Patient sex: F
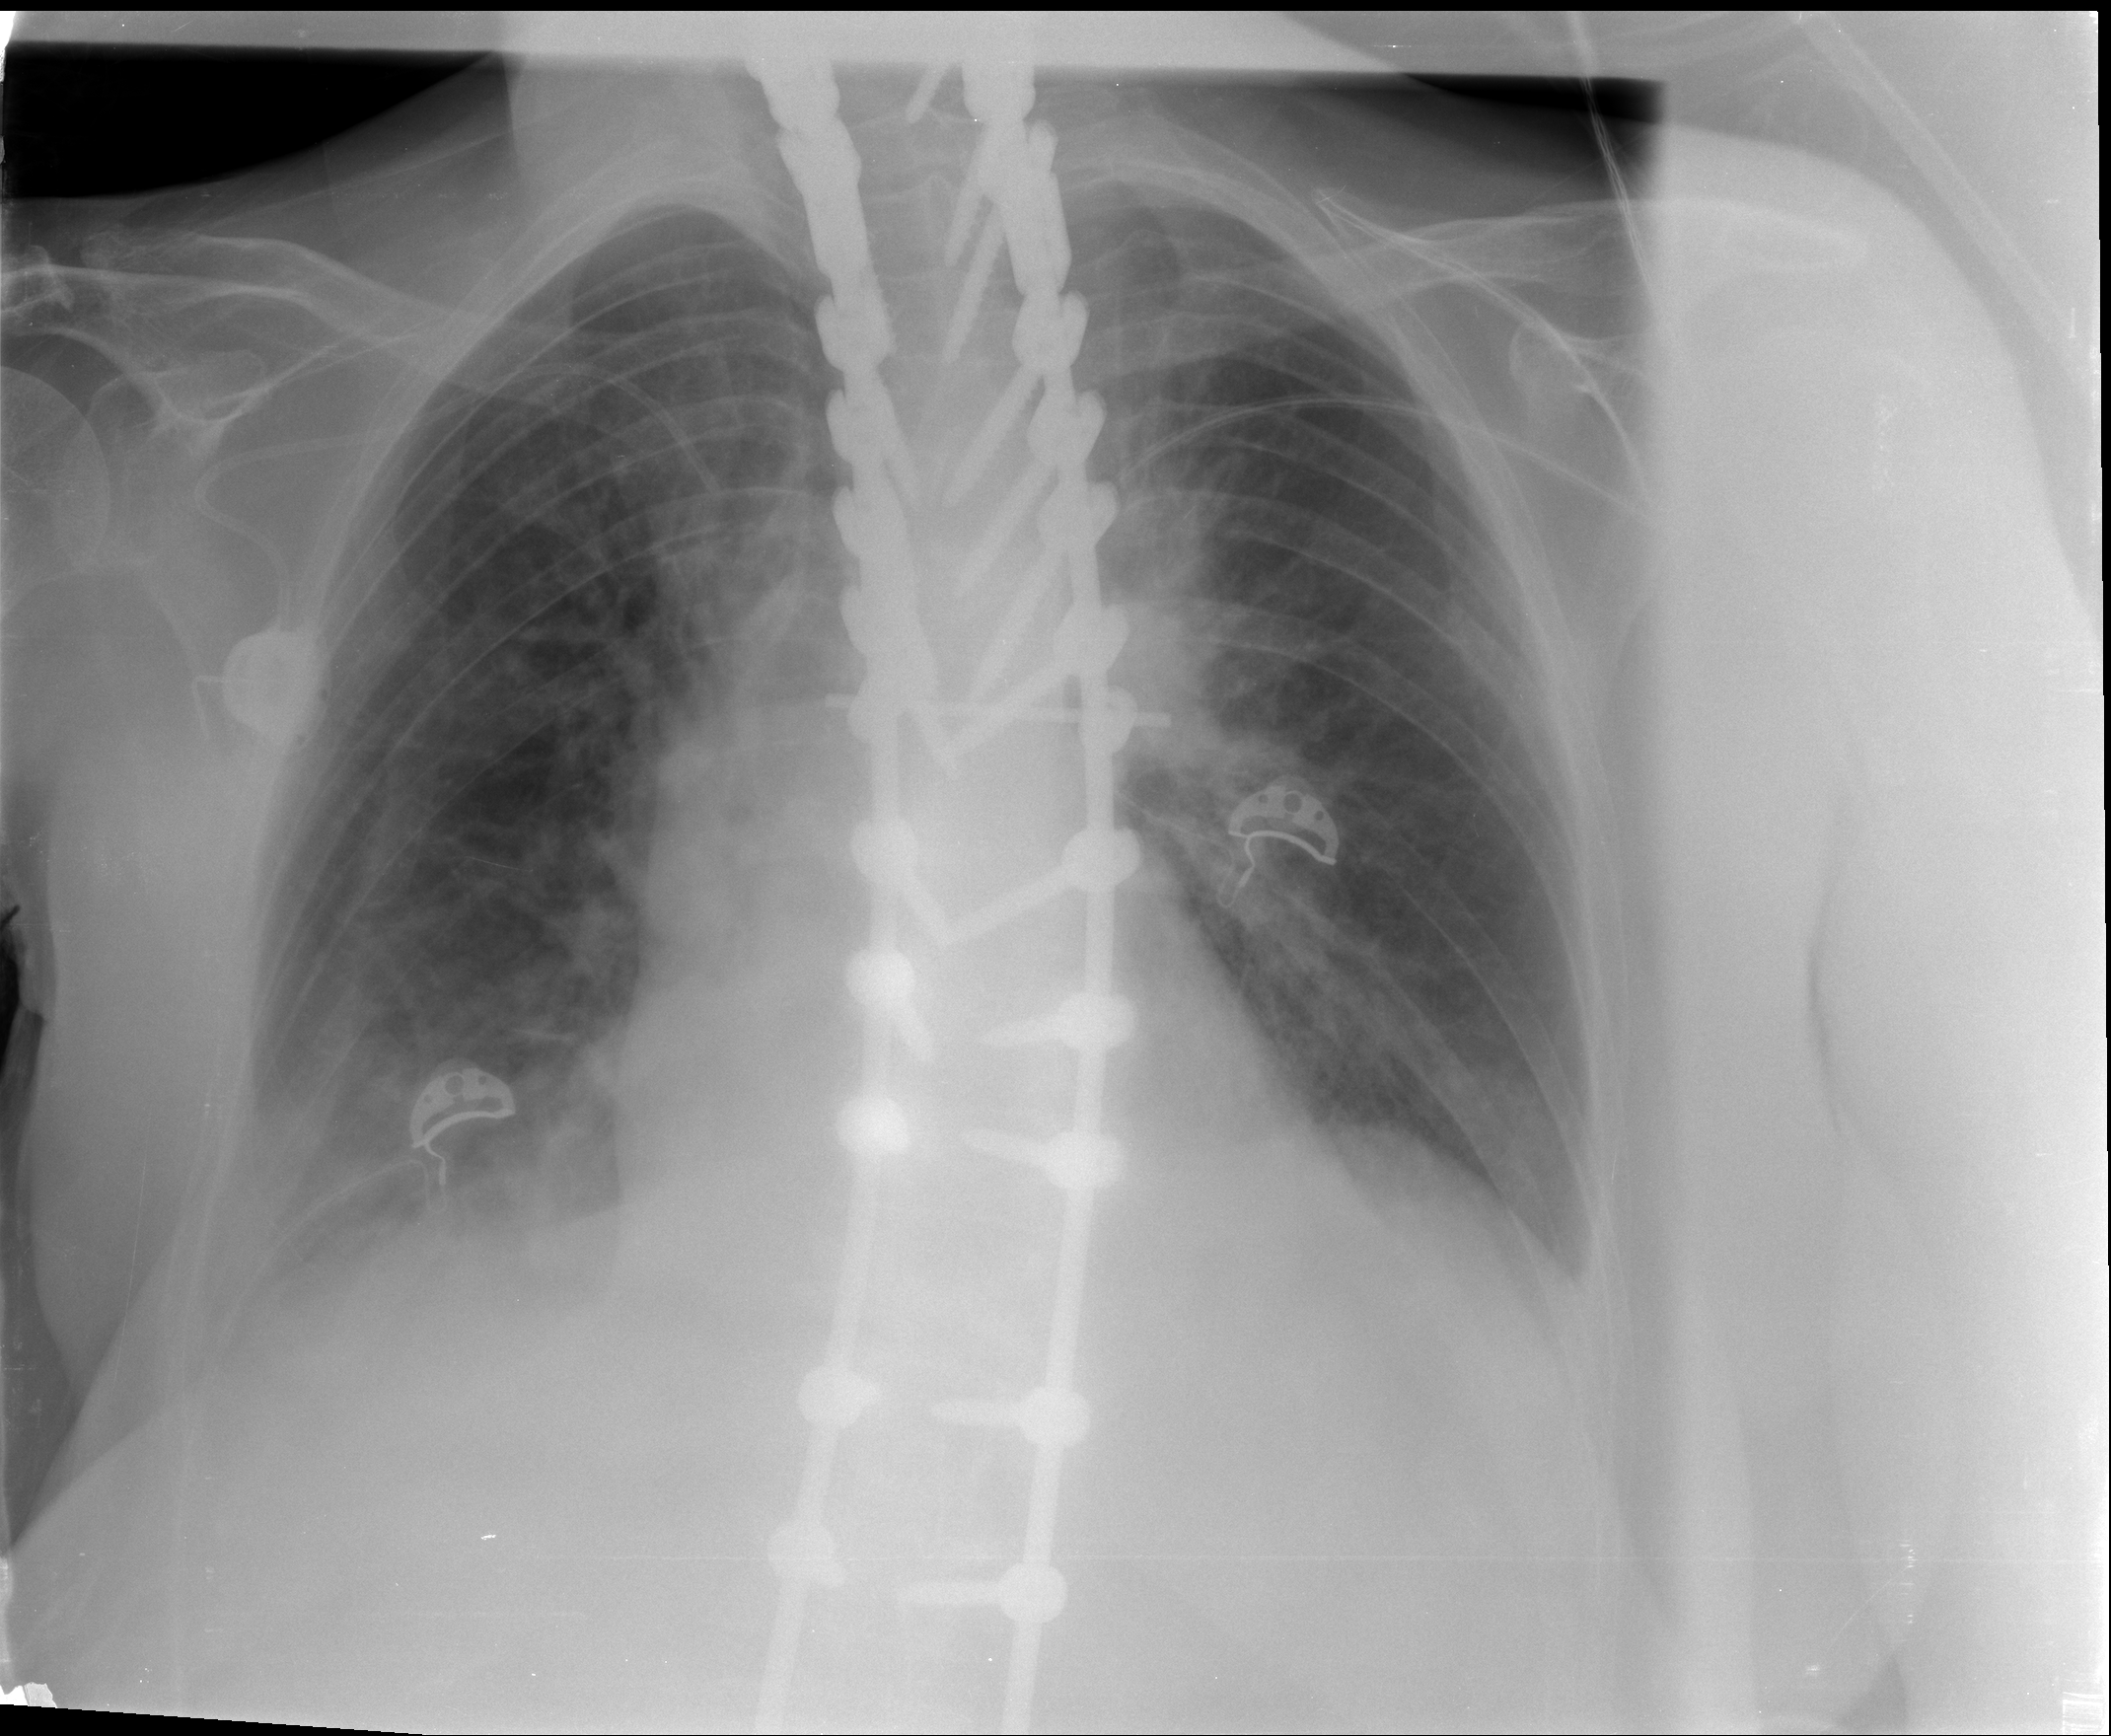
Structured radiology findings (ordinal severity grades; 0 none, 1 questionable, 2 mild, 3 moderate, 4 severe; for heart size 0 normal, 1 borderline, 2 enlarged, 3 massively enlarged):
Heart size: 0
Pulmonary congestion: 0
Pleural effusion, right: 1
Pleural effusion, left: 1
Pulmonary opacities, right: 0
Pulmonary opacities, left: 0
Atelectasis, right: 2
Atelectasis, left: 0